Aerial crown-view tile of a tropical tree (Barro Colorado Island, Panama), acquired 20241014:
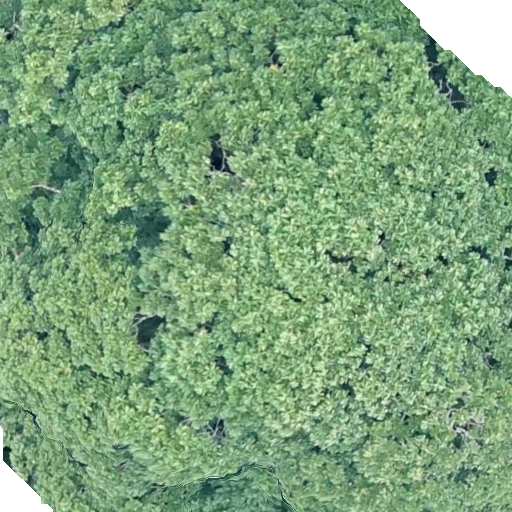
Species: Dipteryx oleifera
GBIF accepted scientific name: Dipteryx oleifera
Crown area: 567.106 m²